Interaction volume radius: 10 \u00c5
Interaction volume height: 10 \u00c5
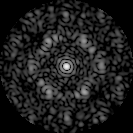
Disorder parameter: 0.6566